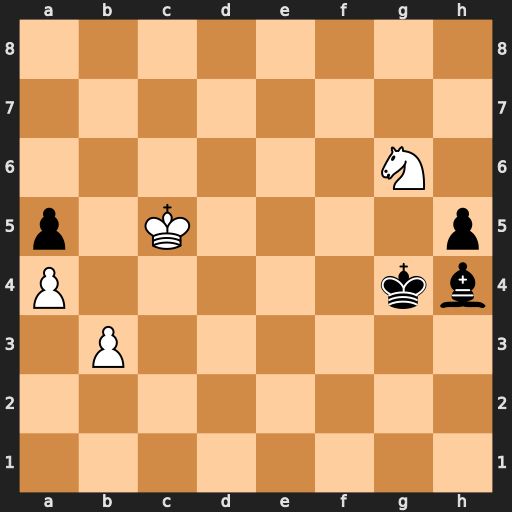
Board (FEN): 8/8/6N1/p1K4p/P5kb/1P6/8/8
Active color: w
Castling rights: -
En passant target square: -
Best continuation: Nxh4 Kxh4 b4